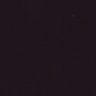
Metastatic tissue present: no